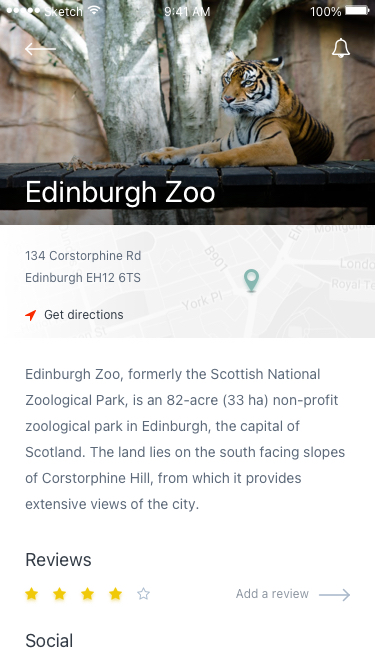
Text in this UI design:
Edinburgh Zoo
134 Corstorphine Rd
Edinburgh EH12 6TS
Get directions
Edinburgh Zoo, formerly the Scottish National Zoological Park, is an 82-acre (33 ha) non-profit zoological park in Edinburgh, the capital of Scotland. The land lies on the south facing slopes of Corstorphine Hill, from which it provides extensive views of the city.
Reviews
Add a review
Social